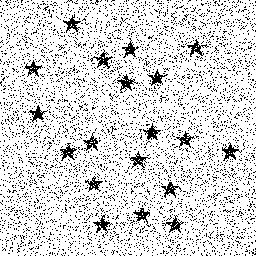
Squares: 0
Triangles: 0
Stars: 19
Total shapes: 19